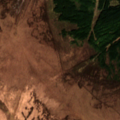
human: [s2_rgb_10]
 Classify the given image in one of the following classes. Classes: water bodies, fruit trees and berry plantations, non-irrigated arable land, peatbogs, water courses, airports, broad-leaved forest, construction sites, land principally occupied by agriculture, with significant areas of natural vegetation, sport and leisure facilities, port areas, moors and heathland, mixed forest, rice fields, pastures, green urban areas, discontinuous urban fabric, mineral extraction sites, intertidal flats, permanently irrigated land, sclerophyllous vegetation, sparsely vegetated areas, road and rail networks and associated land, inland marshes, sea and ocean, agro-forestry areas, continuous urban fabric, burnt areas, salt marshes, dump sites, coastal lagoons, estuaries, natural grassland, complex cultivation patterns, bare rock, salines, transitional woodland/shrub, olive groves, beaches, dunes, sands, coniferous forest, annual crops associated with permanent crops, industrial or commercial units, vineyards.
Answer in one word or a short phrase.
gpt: coniferous forest, peatbogs